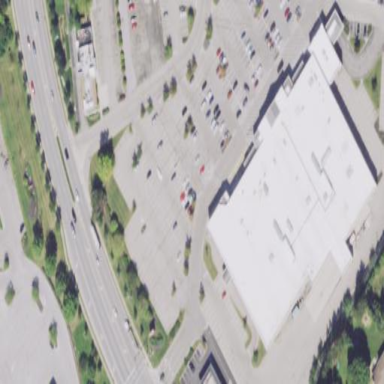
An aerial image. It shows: Retail area.